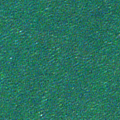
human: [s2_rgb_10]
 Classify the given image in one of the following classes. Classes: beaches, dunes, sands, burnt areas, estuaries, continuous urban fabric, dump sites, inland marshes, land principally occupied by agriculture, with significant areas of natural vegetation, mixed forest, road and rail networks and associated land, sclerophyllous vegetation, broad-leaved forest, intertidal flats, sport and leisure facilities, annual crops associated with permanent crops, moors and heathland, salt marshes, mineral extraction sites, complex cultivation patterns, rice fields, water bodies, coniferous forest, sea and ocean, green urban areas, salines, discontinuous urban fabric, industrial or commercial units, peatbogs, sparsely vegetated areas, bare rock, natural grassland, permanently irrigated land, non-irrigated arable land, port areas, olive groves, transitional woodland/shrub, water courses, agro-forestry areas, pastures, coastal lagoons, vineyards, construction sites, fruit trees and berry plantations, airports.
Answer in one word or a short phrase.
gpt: sea and ocean